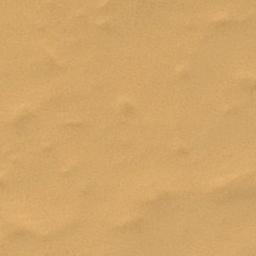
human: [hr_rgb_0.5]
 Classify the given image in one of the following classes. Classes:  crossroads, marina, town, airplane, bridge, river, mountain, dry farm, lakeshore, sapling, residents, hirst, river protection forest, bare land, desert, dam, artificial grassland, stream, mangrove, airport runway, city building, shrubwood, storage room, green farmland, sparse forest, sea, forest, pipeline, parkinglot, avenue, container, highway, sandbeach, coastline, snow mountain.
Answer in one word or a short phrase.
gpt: desert